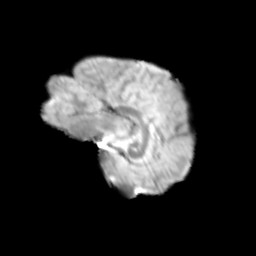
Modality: T2w
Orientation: sagittal
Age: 11
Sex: male
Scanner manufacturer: siemens
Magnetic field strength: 3 T
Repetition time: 3.8 s
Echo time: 0.07 s